Group 1:
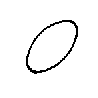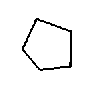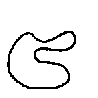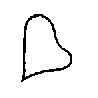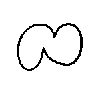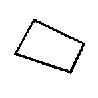
Group 2:
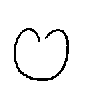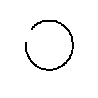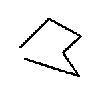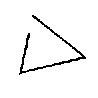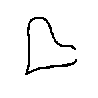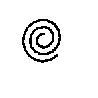
Rule separating the two groups: Closed shape outline vs. non-closed curve.
Concepts: closed_open, hole, loop
Comments: All examples in this Bongard Problem are non-self-intersecting curves.
Author: Mikhail M. Bongard
Reference: M. M. Bongard, Pattern Recognition, Spartan Books, 1970, p. 218.